Group 1:
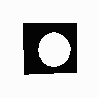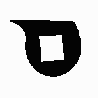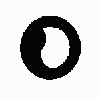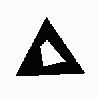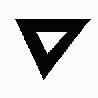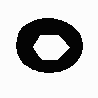
Group 2:
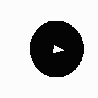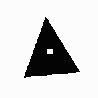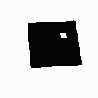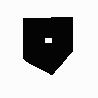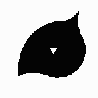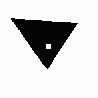
Rule separating the two groups: A large hole vs. a small hole.
Concepts: big, hole, large, size, small, texture
Author: Mikhail M. Bongard
Reference: M. M. Bongard, Pattern Recognition, Spartan Books, 1970, p. 225.